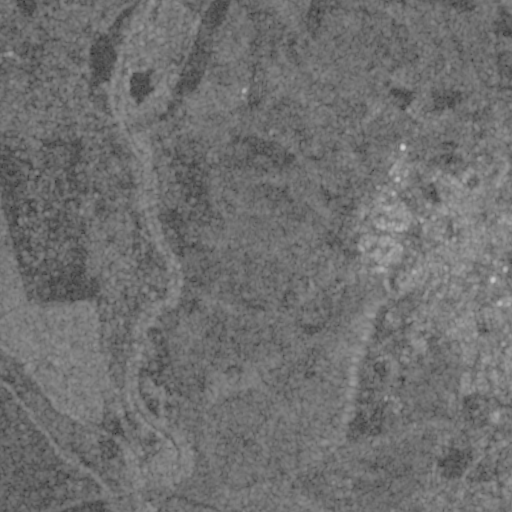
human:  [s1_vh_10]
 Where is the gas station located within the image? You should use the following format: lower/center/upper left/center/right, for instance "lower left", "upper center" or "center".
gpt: The gas station is located in the center right of the image.
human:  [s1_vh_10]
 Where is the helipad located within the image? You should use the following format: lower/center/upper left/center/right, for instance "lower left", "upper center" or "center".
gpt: The helipad is located in the lower right of the image.
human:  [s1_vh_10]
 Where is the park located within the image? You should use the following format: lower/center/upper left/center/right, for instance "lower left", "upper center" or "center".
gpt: The park is located in the lower right of the image.
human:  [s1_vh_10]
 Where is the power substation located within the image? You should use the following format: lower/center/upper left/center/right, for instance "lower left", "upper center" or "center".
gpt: The power substation is located in the center right of the image.
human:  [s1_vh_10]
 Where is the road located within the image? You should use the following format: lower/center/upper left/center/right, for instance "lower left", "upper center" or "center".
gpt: There is no road in the image.

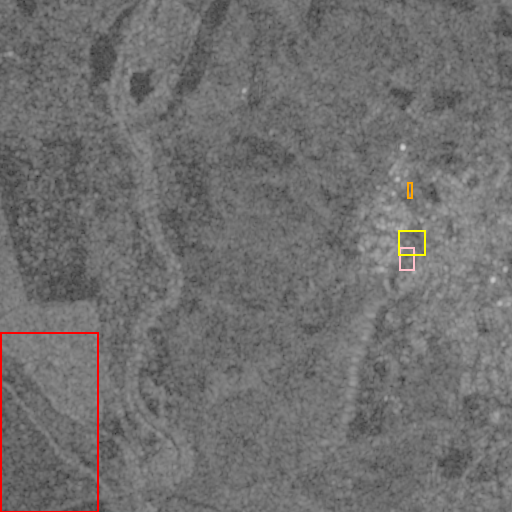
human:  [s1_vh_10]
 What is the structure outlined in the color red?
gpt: The structure outlined in red is a crop field.
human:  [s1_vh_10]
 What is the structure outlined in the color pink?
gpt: The structure outlined in pink is a park.
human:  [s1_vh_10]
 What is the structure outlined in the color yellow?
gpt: The structure outlined in yellow is a parking lot.
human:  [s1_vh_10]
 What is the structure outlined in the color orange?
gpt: The structure outlined in orange is a power substation.
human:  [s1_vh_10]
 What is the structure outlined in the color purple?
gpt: There is no purple outline.